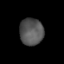
Tissue: lung
Cell type: Epithelial cells
Senescence score: 0.7489
Nuclear area (px): 629
Mean DAPI intensity: 85.183